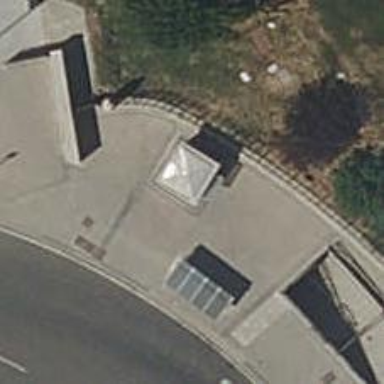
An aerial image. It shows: Subway entrance.